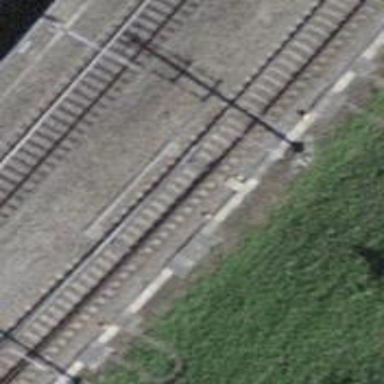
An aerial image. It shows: Railway with two tracks and electrified overhead contact lines.